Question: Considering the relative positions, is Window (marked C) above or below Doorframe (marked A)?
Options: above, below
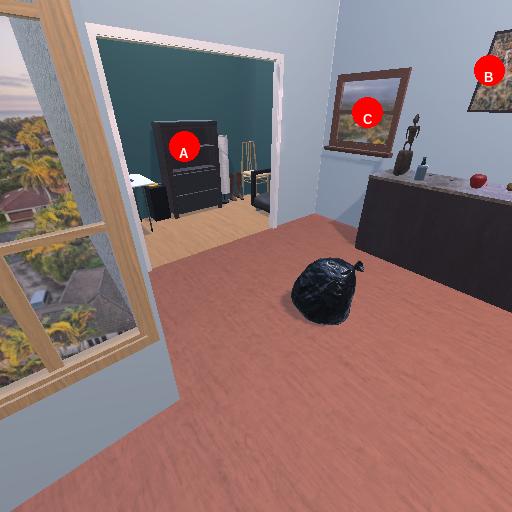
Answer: above